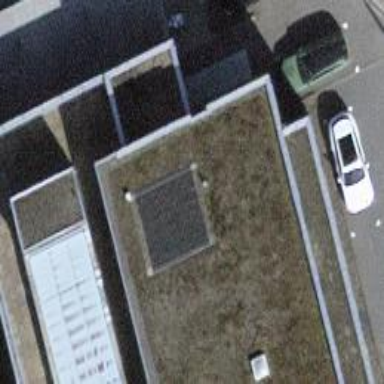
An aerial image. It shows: Solar power generator.